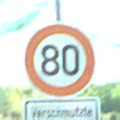
Verkehrszeichen: Geschwindigkeit80
Zusatzzeichen unten: HinweiseAufGefahrenDurchVerbaleAngabe4
Umgebung: Roofed, Special
Tageszeit: MorningAfternoon
Wetter: PartlyCloudy
Licht: Natural
Jahreszeit: NotSpecified
Kontrast: MediumContrast